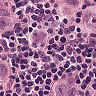
Metastatic tissue present: yes